Question: I have this kind of data
How do I filter it and count it. The result that I'm trying to get is as follows:
Oct : 2
Nov : 3
This is the code that i have been trying
'''
let data = new Set(this.products.map(item => item.date))
data.forEach((date)=>{
this.resultData.push({
date: date,
products: this.products.filter(i => i.date === date)
})
})
'''
should i just change to normal js for loop or using ts foreach loop?
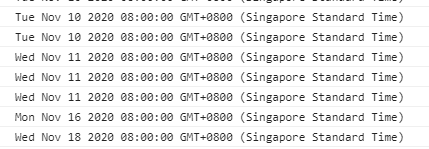
Answer: I think you can remove one of the loops when running 'forEach' then later filtering, see below example
'''
const dates = [
"2020-02-29T08:00:00.000Z",
"2019-12-31T08:00:00.000Z",
"2020-10-01T08:00:00.000Z",
"2020-03-31T08:00:00.000Z",
"2020-10-01T08:00:00.000Z",
"2020-10-01T08:00:00.000Z",
"2020-05-31T08:00:00.000Z",
"2020-02-29T08:00:00.000Z",
"2020-08-31T08:00:00.000Z",
"2020-06-30T08:00:00.000Z",
"2019-12-31T08:00:00.000Z",
"2020-02-29T08:00:00.000Z",
"2020-02-29T08:00:00.000Z",
"2020-08-31T08:00:00.000Z"
];
const summary = dates.reduce((p, n) => {
const d = new Date(n).toLocaleDateString(undefined, {
month: 'short'
})
return ({ ...p, [d]: typeof p[d] !== 'undefined' ? p[d] + 1 : 1 })
}, {})
console.log(summary)
'''